Question: Count the number of objects in the diagram.
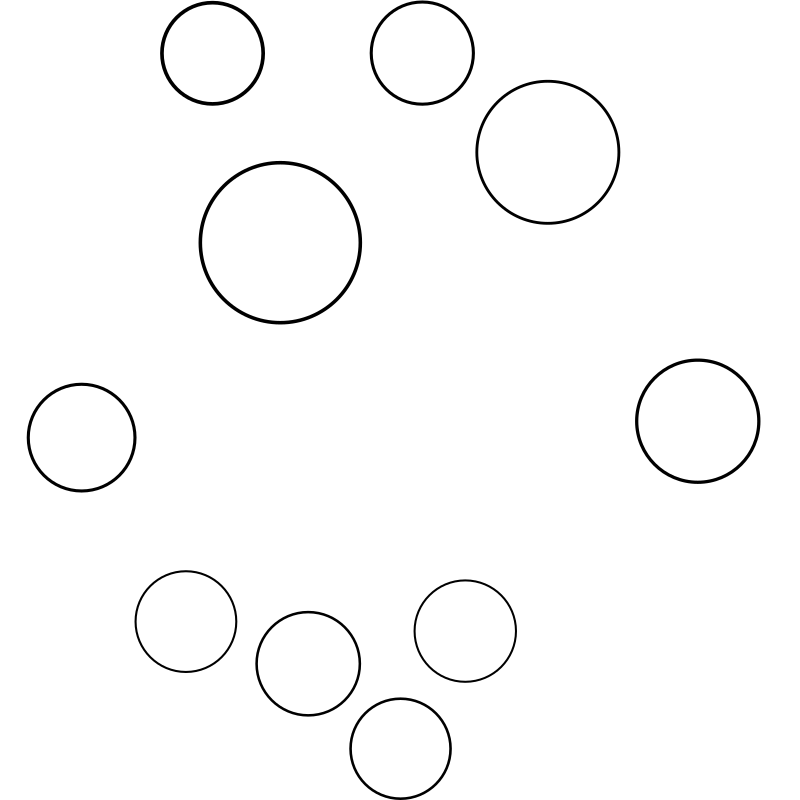
Answer: 10